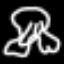
Label: frog